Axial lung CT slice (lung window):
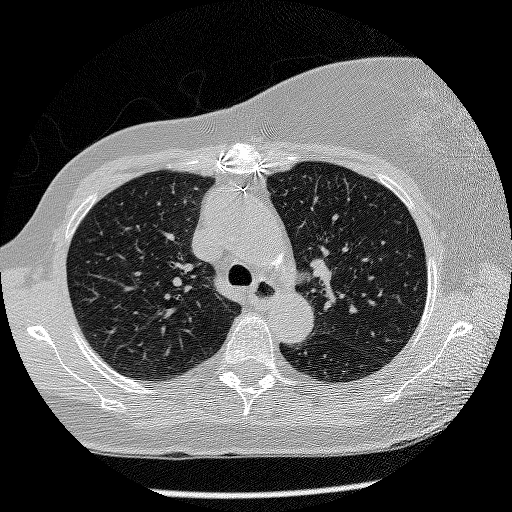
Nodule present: no